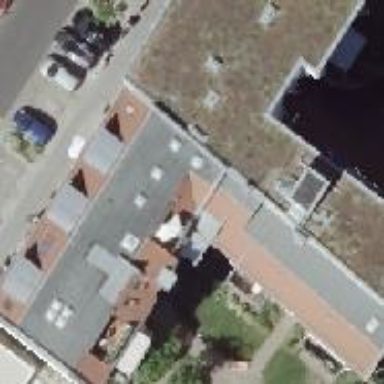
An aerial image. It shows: Residential building with double saltbox roof shape.